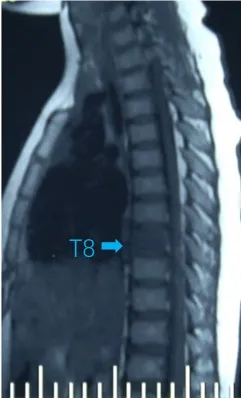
(C) T2-weighted MRI image showed bone marrow edema in T8 vertebra (arrow).
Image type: radiology (mri)